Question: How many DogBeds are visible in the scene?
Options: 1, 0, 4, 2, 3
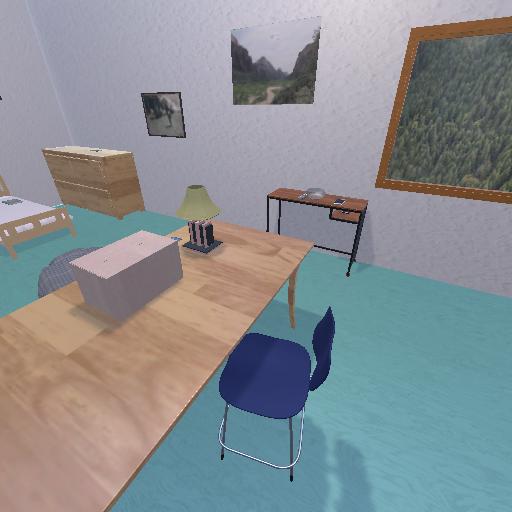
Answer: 1